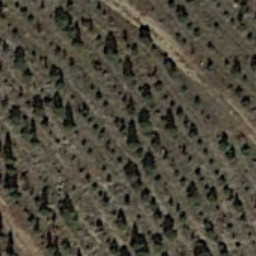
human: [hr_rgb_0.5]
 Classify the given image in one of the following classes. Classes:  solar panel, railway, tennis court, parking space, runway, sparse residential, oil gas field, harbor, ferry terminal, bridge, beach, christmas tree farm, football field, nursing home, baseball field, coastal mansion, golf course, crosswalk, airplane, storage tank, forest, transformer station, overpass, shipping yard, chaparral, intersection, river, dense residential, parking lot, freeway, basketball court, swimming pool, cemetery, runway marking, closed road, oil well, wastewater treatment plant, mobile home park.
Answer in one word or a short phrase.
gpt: christmas tree farm